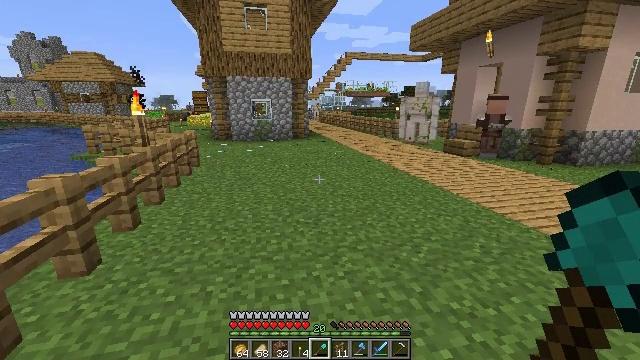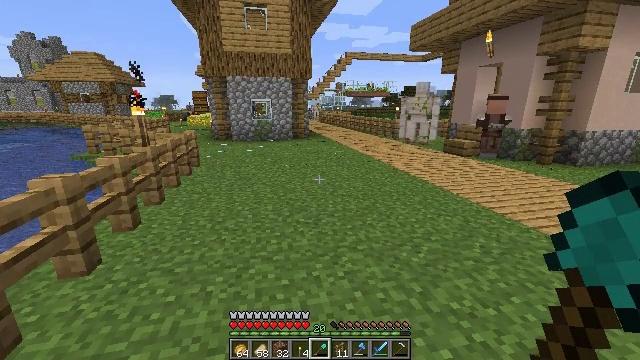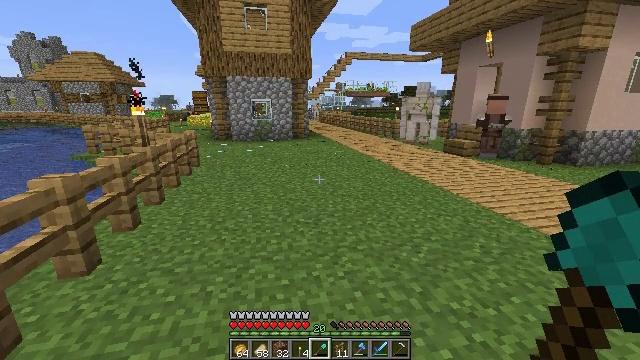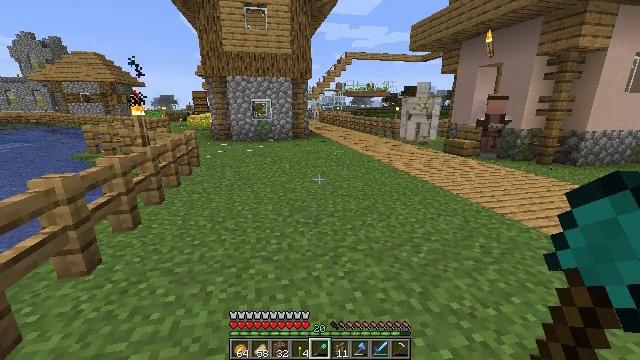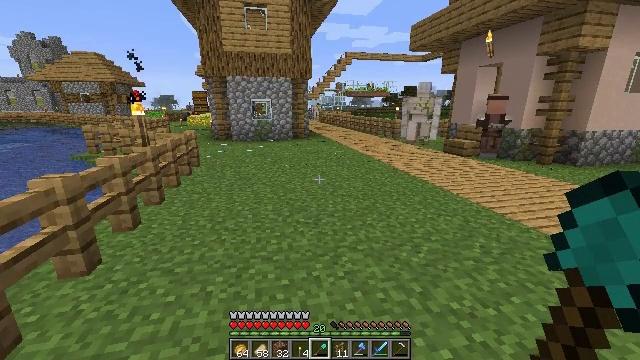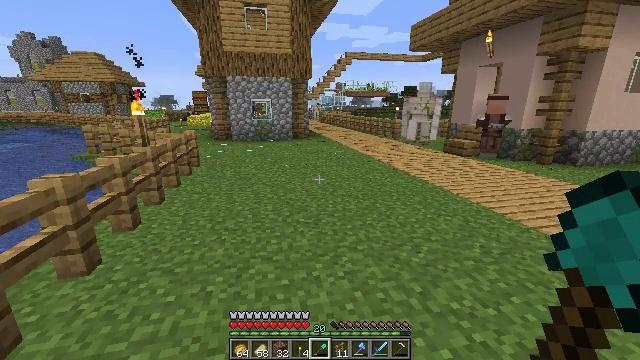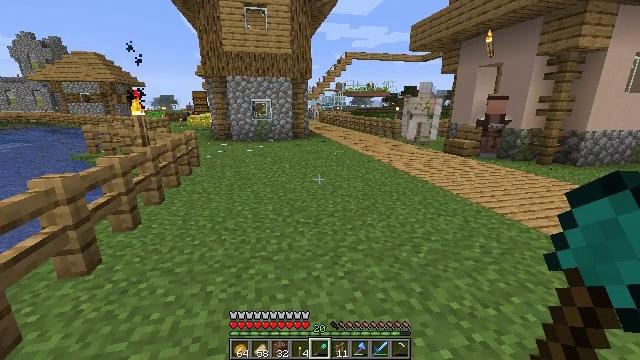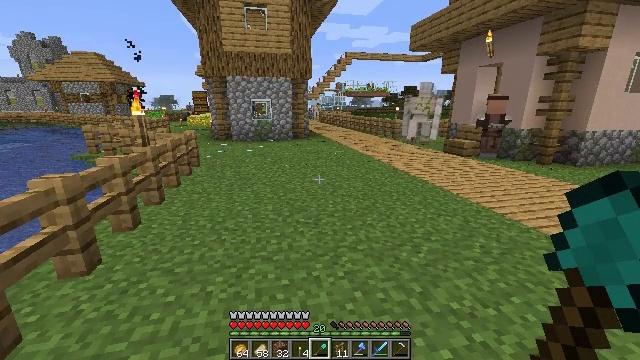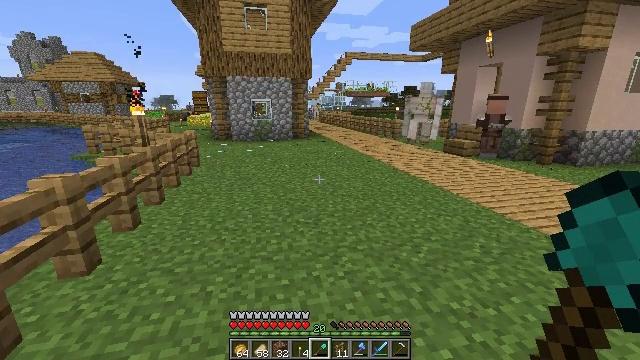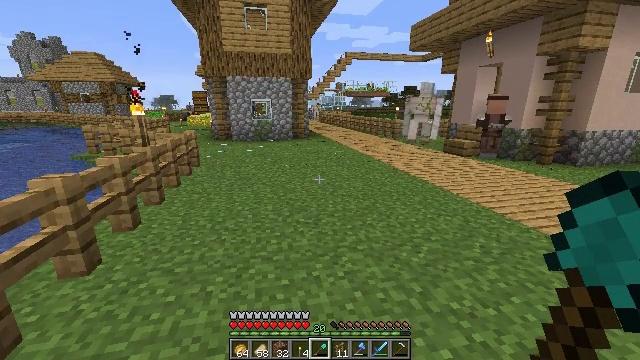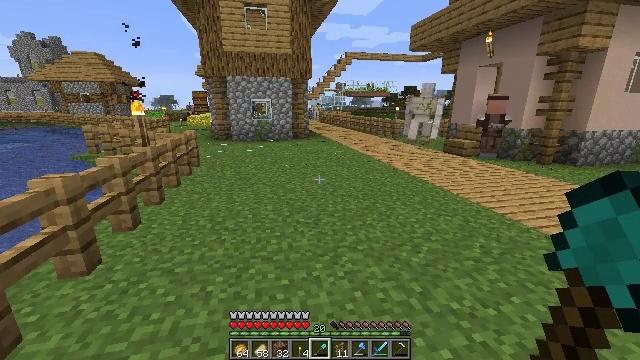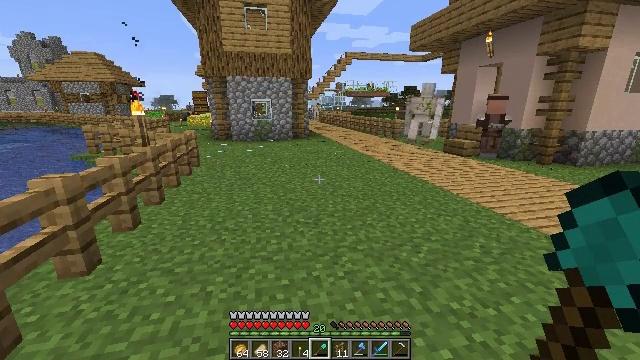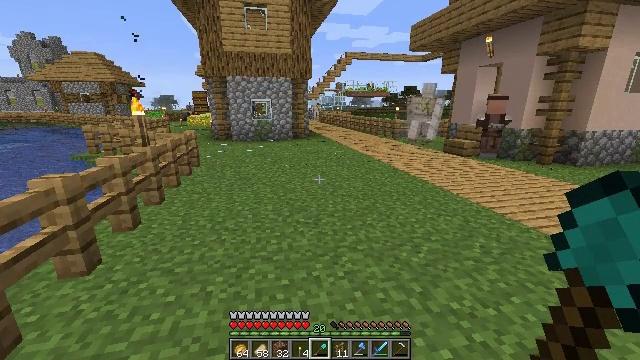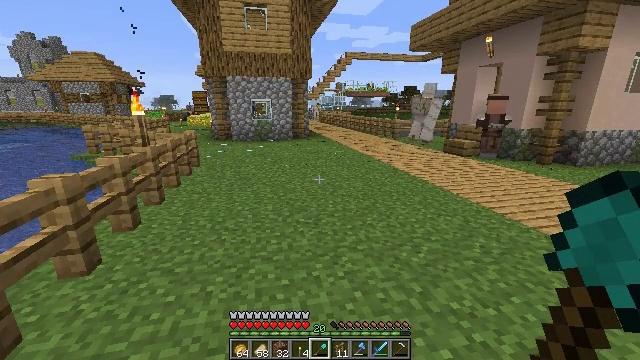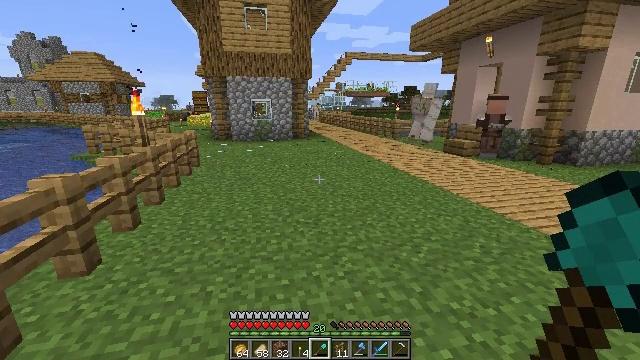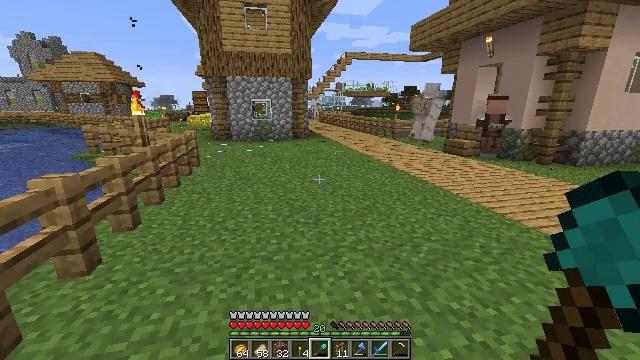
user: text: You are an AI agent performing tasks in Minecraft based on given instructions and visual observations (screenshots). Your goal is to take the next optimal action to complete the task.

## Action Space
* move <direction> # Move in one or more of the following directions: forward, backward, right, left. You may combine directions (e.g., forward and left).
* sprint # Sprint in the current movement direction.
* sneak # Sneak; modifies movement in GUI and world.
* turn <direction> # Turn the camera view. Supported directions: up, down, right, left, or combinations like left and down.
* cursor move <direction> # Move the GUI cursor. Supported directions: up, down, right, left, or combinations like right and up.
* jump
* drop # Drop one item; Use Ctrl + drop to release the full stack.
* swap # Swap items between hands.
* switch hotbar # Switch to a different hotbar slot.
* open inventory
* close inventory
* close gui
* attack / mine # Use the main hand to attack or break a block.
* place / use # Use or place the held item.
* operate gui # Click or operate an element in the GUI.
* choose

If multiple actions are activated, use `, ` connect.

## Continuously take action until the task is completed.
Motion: motion action
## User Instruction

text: Mine the torch on the wall.
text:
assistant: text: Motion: no_op
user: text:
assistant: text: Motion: no_op
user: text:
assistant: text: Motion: no_op
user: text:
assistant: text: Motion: no_op
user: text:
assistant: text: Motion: no_op
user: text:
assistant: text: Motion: no_op
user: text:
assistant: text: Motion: no_op
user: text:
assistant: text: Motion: no_op
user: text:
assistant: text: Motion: no_op
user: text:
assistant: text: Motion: no_op
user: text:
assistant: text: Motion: no_op
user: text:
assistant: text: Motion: no_op
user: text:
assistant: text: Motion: no_op
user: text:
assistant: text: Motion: no_op
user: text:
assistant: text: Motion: no_op
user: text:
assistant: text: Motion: no_op
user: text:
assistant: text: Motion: no_op
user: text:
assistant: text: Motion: no_op
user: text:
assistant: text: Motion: no_op
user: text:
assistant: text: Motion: no_op
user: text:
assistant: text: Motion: no_op
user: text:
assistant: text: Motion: no_op
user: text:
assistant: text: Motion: no_op
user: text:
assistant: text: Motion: no_op
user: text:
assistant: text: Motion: no_op
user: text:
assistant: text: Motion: no_op
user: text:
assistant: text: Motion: no_op
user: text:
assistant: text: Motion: no_op
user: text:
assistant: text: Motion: no_op
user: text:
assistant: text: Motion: no_op